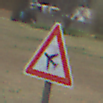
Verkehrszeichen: FlugbetriebRechts
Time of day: Midday
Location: Outdoor (Nature)
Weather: Clear
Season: NotSpecified
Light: Natural